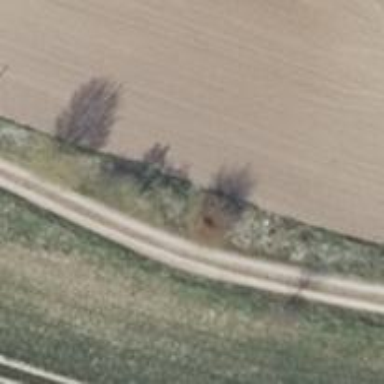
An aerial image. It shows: Row of deciduous broadleaved trees.